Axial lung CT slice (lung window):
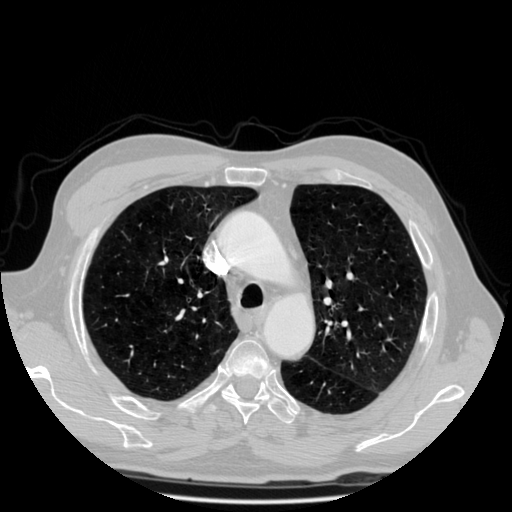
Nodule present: no